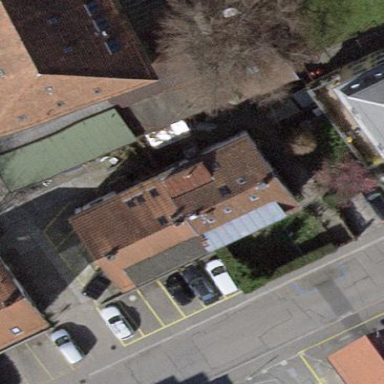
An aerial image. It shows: Semi-detached house.